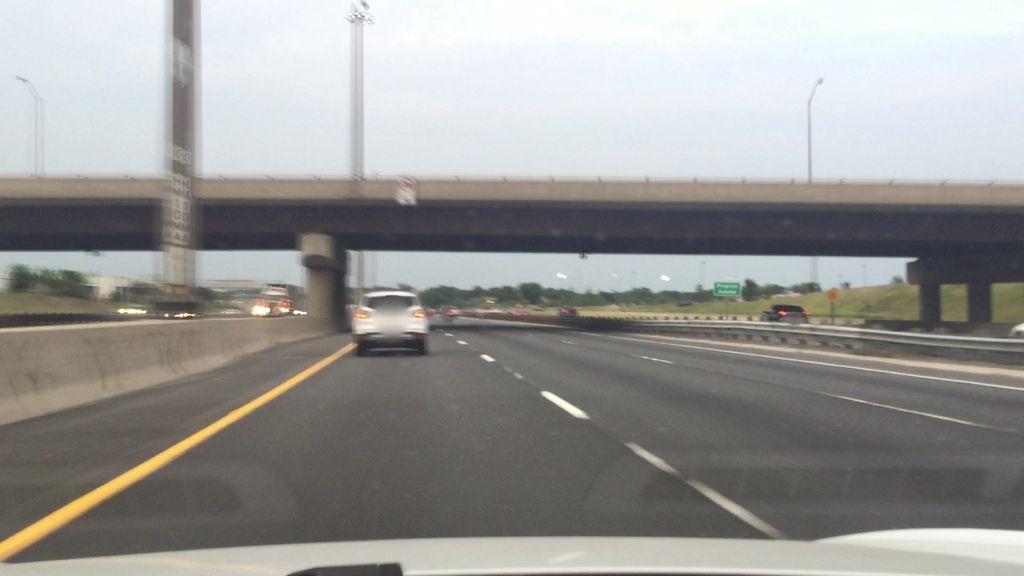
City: toronto